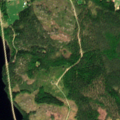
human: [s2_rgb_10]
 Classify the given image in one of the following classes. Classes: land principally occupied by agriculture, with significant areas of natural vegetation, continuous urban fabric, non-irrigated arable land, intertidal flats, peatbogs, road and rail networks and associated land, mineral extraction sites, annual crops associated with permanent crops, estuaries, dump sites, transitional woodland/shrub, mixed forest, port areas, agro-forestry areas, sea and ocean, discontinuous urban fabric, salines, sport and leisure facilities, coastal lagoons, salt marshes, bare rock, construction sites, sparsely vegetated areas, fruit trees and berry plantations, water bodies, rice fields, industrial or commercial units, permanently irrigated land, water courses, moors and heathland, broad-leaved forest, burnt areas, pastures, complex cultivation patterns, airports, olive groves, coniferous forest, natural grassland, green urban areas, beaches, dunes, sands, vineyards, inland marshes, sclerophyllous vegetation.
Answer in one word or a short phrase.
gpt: coniferous forest, water bodies